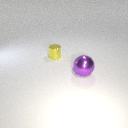
small yellow metal cylinder to the left of large purple metal sphere